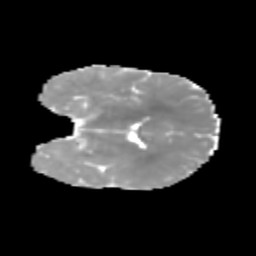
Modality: MD
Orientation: coronal
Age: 6
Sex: male
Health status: healthy